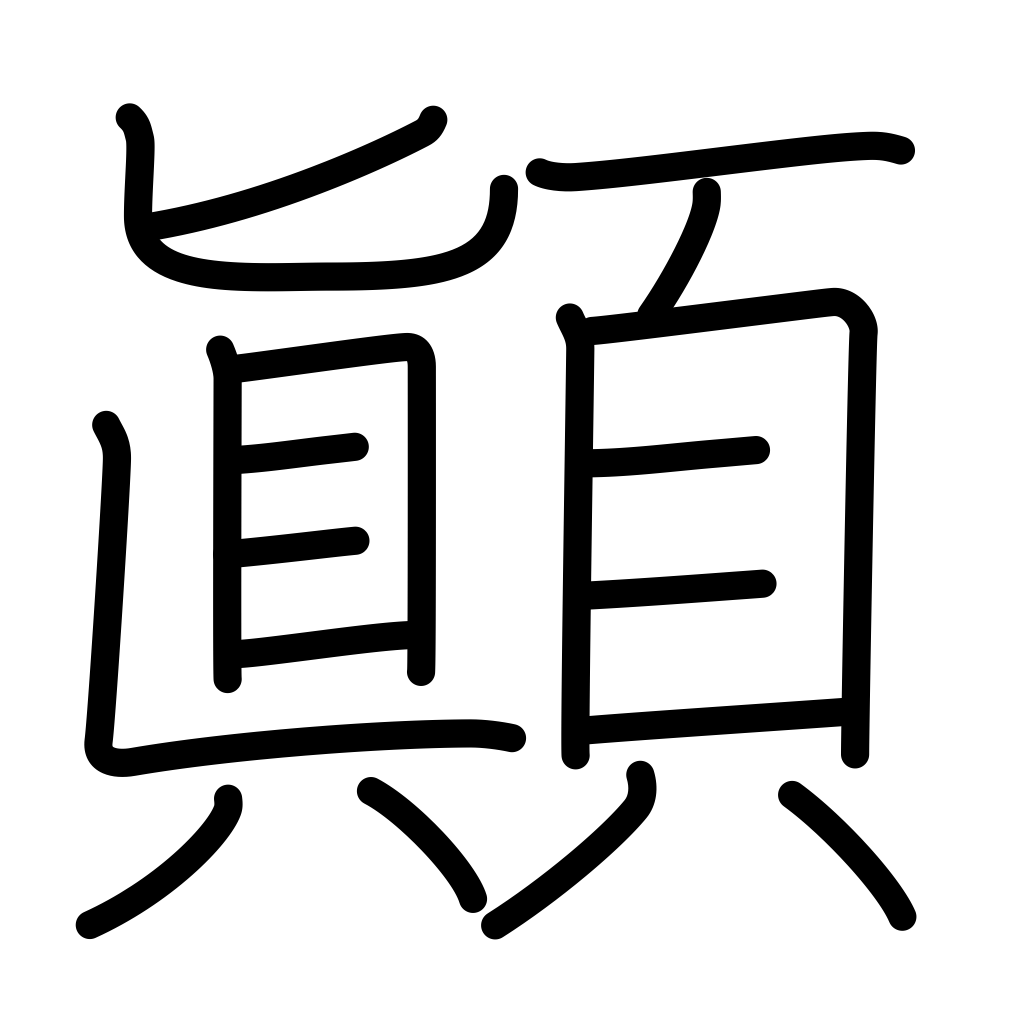
Meaning: top, peak, summit, upset